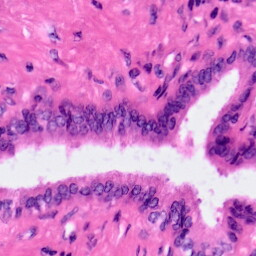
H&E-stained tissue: Pancreatic